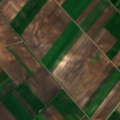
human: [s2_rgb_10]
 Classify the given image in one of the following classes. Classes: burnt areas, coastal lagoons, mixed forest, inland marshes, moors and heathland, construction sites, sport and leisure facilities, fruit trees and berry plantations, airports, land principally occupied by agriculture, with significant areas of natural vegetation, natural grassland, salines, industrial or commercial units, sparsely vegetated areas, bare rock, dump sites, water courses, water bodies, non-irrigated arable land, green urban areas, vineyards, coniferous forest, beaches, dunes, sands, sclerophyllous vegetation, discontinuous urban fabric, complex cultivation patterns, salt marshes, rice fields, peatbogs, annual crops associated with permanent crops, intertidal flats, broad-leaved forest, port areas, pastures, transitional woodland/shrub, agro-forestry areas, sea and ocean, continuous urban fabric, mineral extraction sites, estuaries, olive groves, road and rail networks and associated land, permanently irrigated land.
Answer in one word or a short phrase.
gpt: non-irrigated arable land, land principally occupied by agriculture, with significant areas of natural vegetation